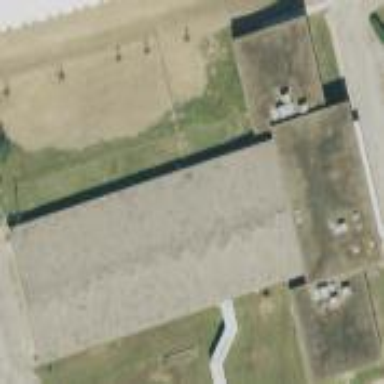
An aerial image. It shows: School building.